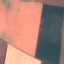
Land use / land cover: AnnualCrop